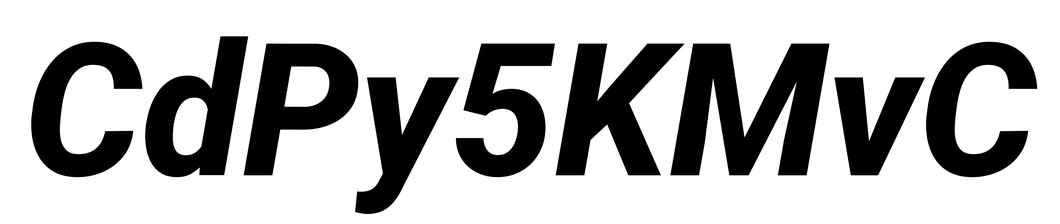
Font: Roboto-Italic_ExtraBold_Italic